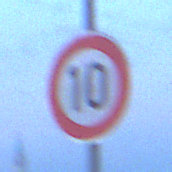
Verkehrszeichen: Geschwindigkeit10
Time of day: Dawn
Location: Outdoor (Urban)
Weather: PartlyCloudy
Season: NotSpecified
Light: Natural